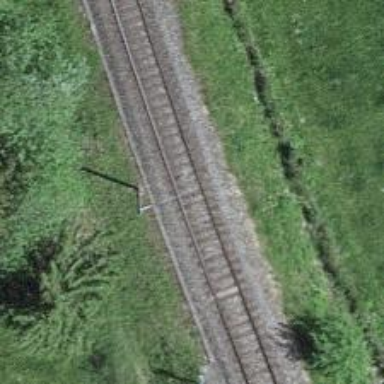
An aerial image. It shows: Railway with electrified contact lines.